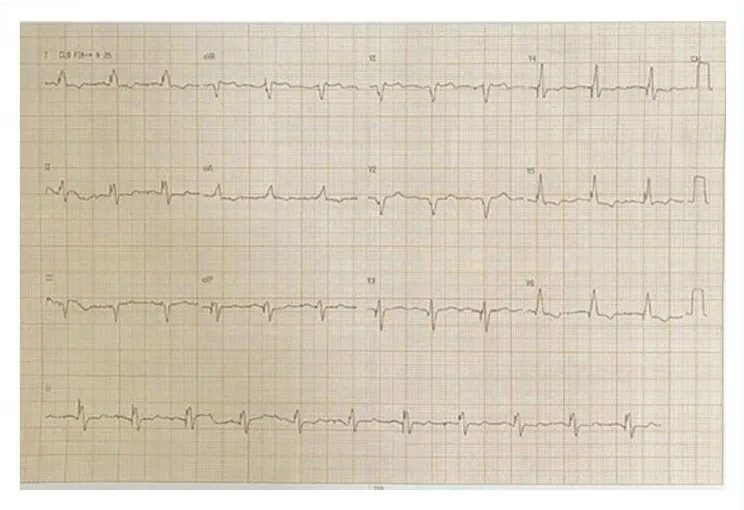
- Eletrocardiograma pos-estimulacao septal profunda. Observa-se reducao do QRS.
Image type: electrography (ekg)